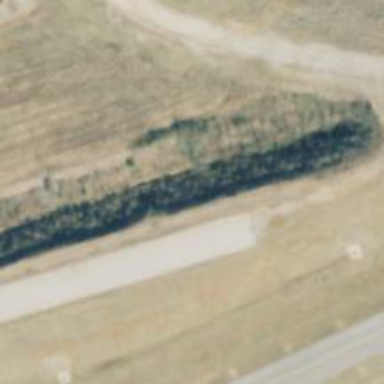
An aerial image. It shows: View of taxiway at the airport.